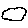
Label: cloud